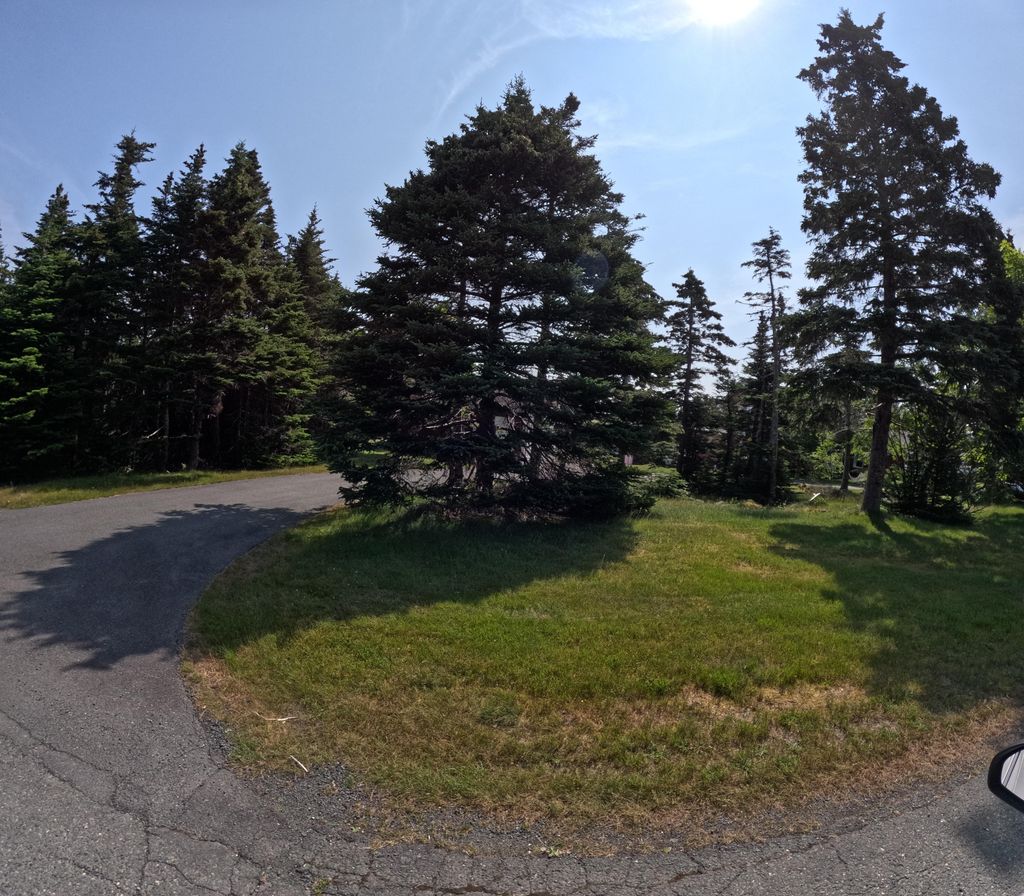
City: st_johns